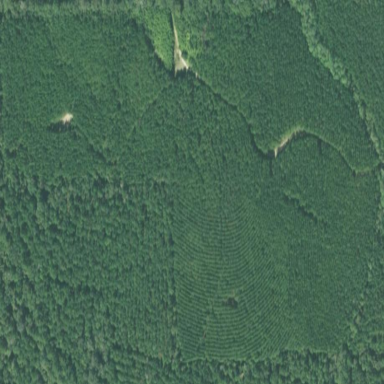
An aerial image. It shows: Forest dominated by needle-leaved trees.